Interaction volume radius: 10 \u00c5
Interaction volume height: 15 \u00c5
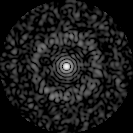
Disorder parameter: 0.8693